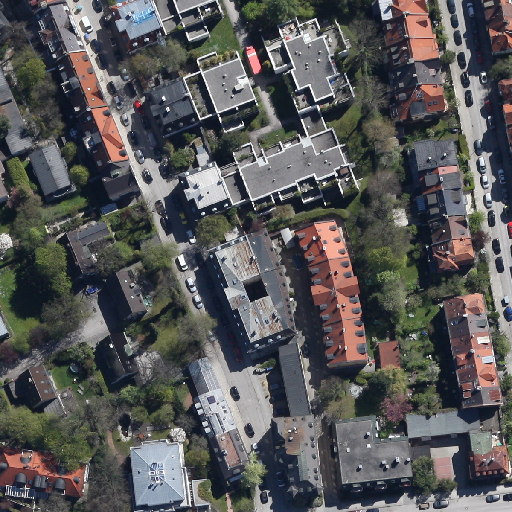
Referring expression: road